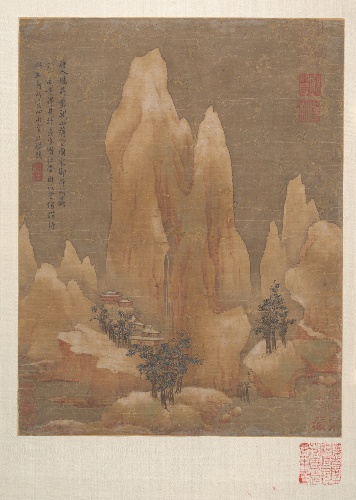
Title: 明/清　楊昇(僞款)　關山小雪圖　冊頁|Light Snow on the Mountain Pass
Artist: Unidentified artist
Object type: Album leaf
Classification: Paintings
Medium: Album leaf; ink and color on silk
Culture: China
Period: late Ming (1368–1644)– early Qing (1644–1911) dynasty
Dimensions: 11 7/8 x 9 1/2in. (30.2 x 24.1cm)
Department: Asian Art
Credit line: Bequest of John M. Crawford Jr., 1988
Accession year: 1989
Repository: Metropolitan Museum of Art, New York, NY
Tags: Mountains|Snow|Landscapes